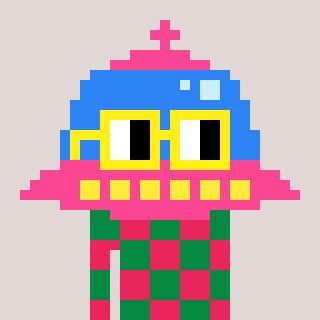
a pixel art character with square yellow glasses, a ufo-shaped head and a redpinkish-colored body on a warm background